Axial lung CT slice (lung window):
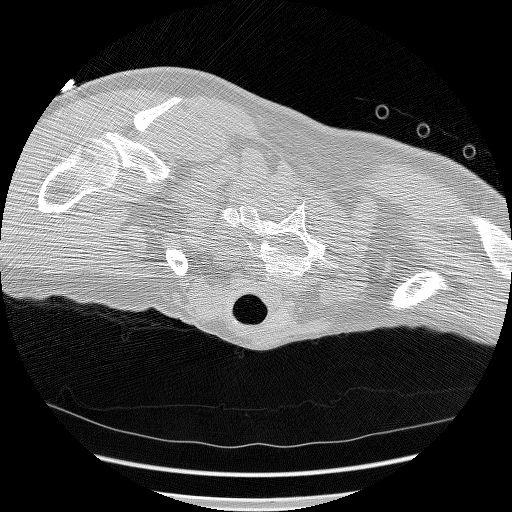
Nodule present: no